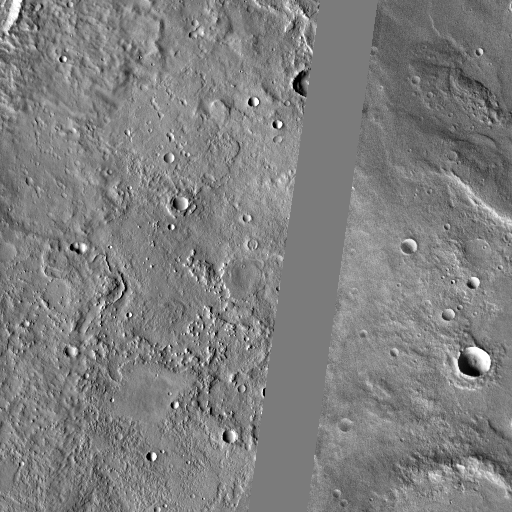
Crater classes present: Background, Other, Buried, Secondary